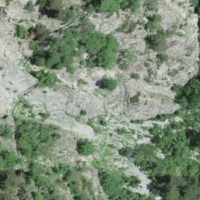
EUNIS habitat code: 23
Species observed at this site:
Salvia glutinosa